Question: I'm using JMeter for performance testing and generate an CSV file for data analysis.
How should I add JMeter Variable names to the CSV output? It seems that only pre-defined columns can be added (see screenshot).
This is my log-file:
'''
14/03/2014,Login,OK,982
14/03/2014,Search,OK,2182
14/03/2014,Login,OK,3982
'''
I would like to add a column with the ${username} to generate something like:
'''
14/03/2014,Login,OK,982,user1
14/03/2014,Search,OK,2182,user7
14/03/2014,Login,OK,3982,user9
'''

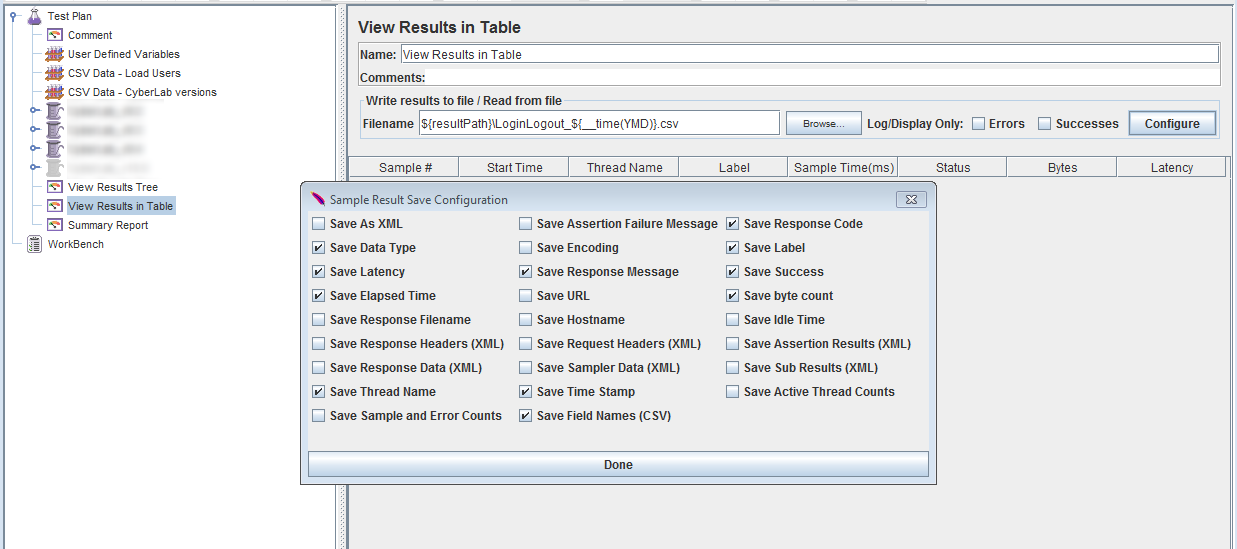
Answer: Try to pass 'sample_variables' property, for example as command-line parameter '-Jsample_variables=username,some_other_var'
Also see FlexibleFileWriter plugin if you need custom formatting <URL>